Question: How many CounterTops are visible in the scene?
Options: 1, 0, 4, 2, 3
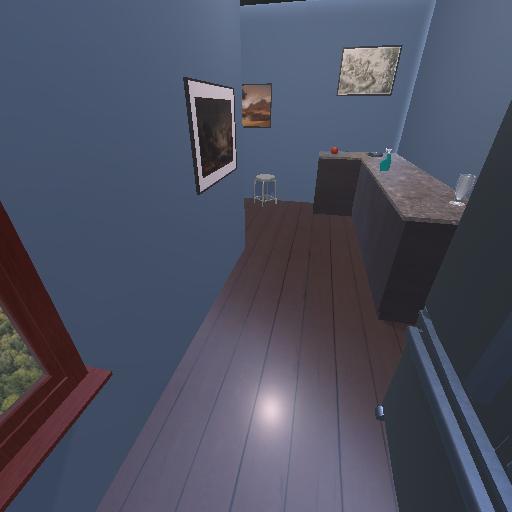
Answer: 1